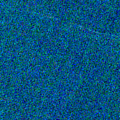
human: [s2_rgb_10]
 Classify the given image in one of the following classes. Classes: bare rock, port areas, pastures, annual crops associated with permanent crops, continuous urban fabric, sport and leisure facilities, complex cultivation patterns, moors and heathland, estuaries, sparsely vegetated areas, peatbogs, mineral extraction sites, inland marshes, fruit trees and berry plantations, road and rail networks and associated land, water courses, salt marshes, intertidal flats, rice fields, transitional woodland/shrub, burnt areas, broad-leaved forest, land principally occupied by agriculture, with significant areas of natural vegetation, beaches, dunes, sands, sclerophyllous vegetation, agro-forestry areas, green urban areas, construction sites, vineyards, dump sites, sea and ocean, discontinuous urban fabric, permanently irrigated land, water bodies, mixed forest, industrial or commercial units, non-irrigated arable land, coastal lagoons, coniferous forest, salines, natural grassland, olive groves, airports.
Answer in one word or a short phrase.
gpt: sea and ocean